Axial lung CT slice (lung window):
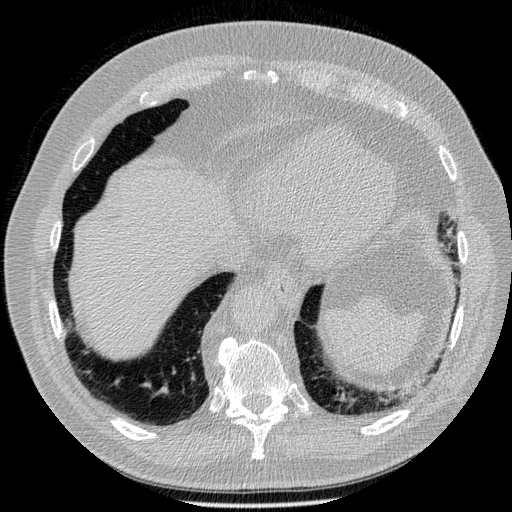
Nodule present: no